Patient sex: F
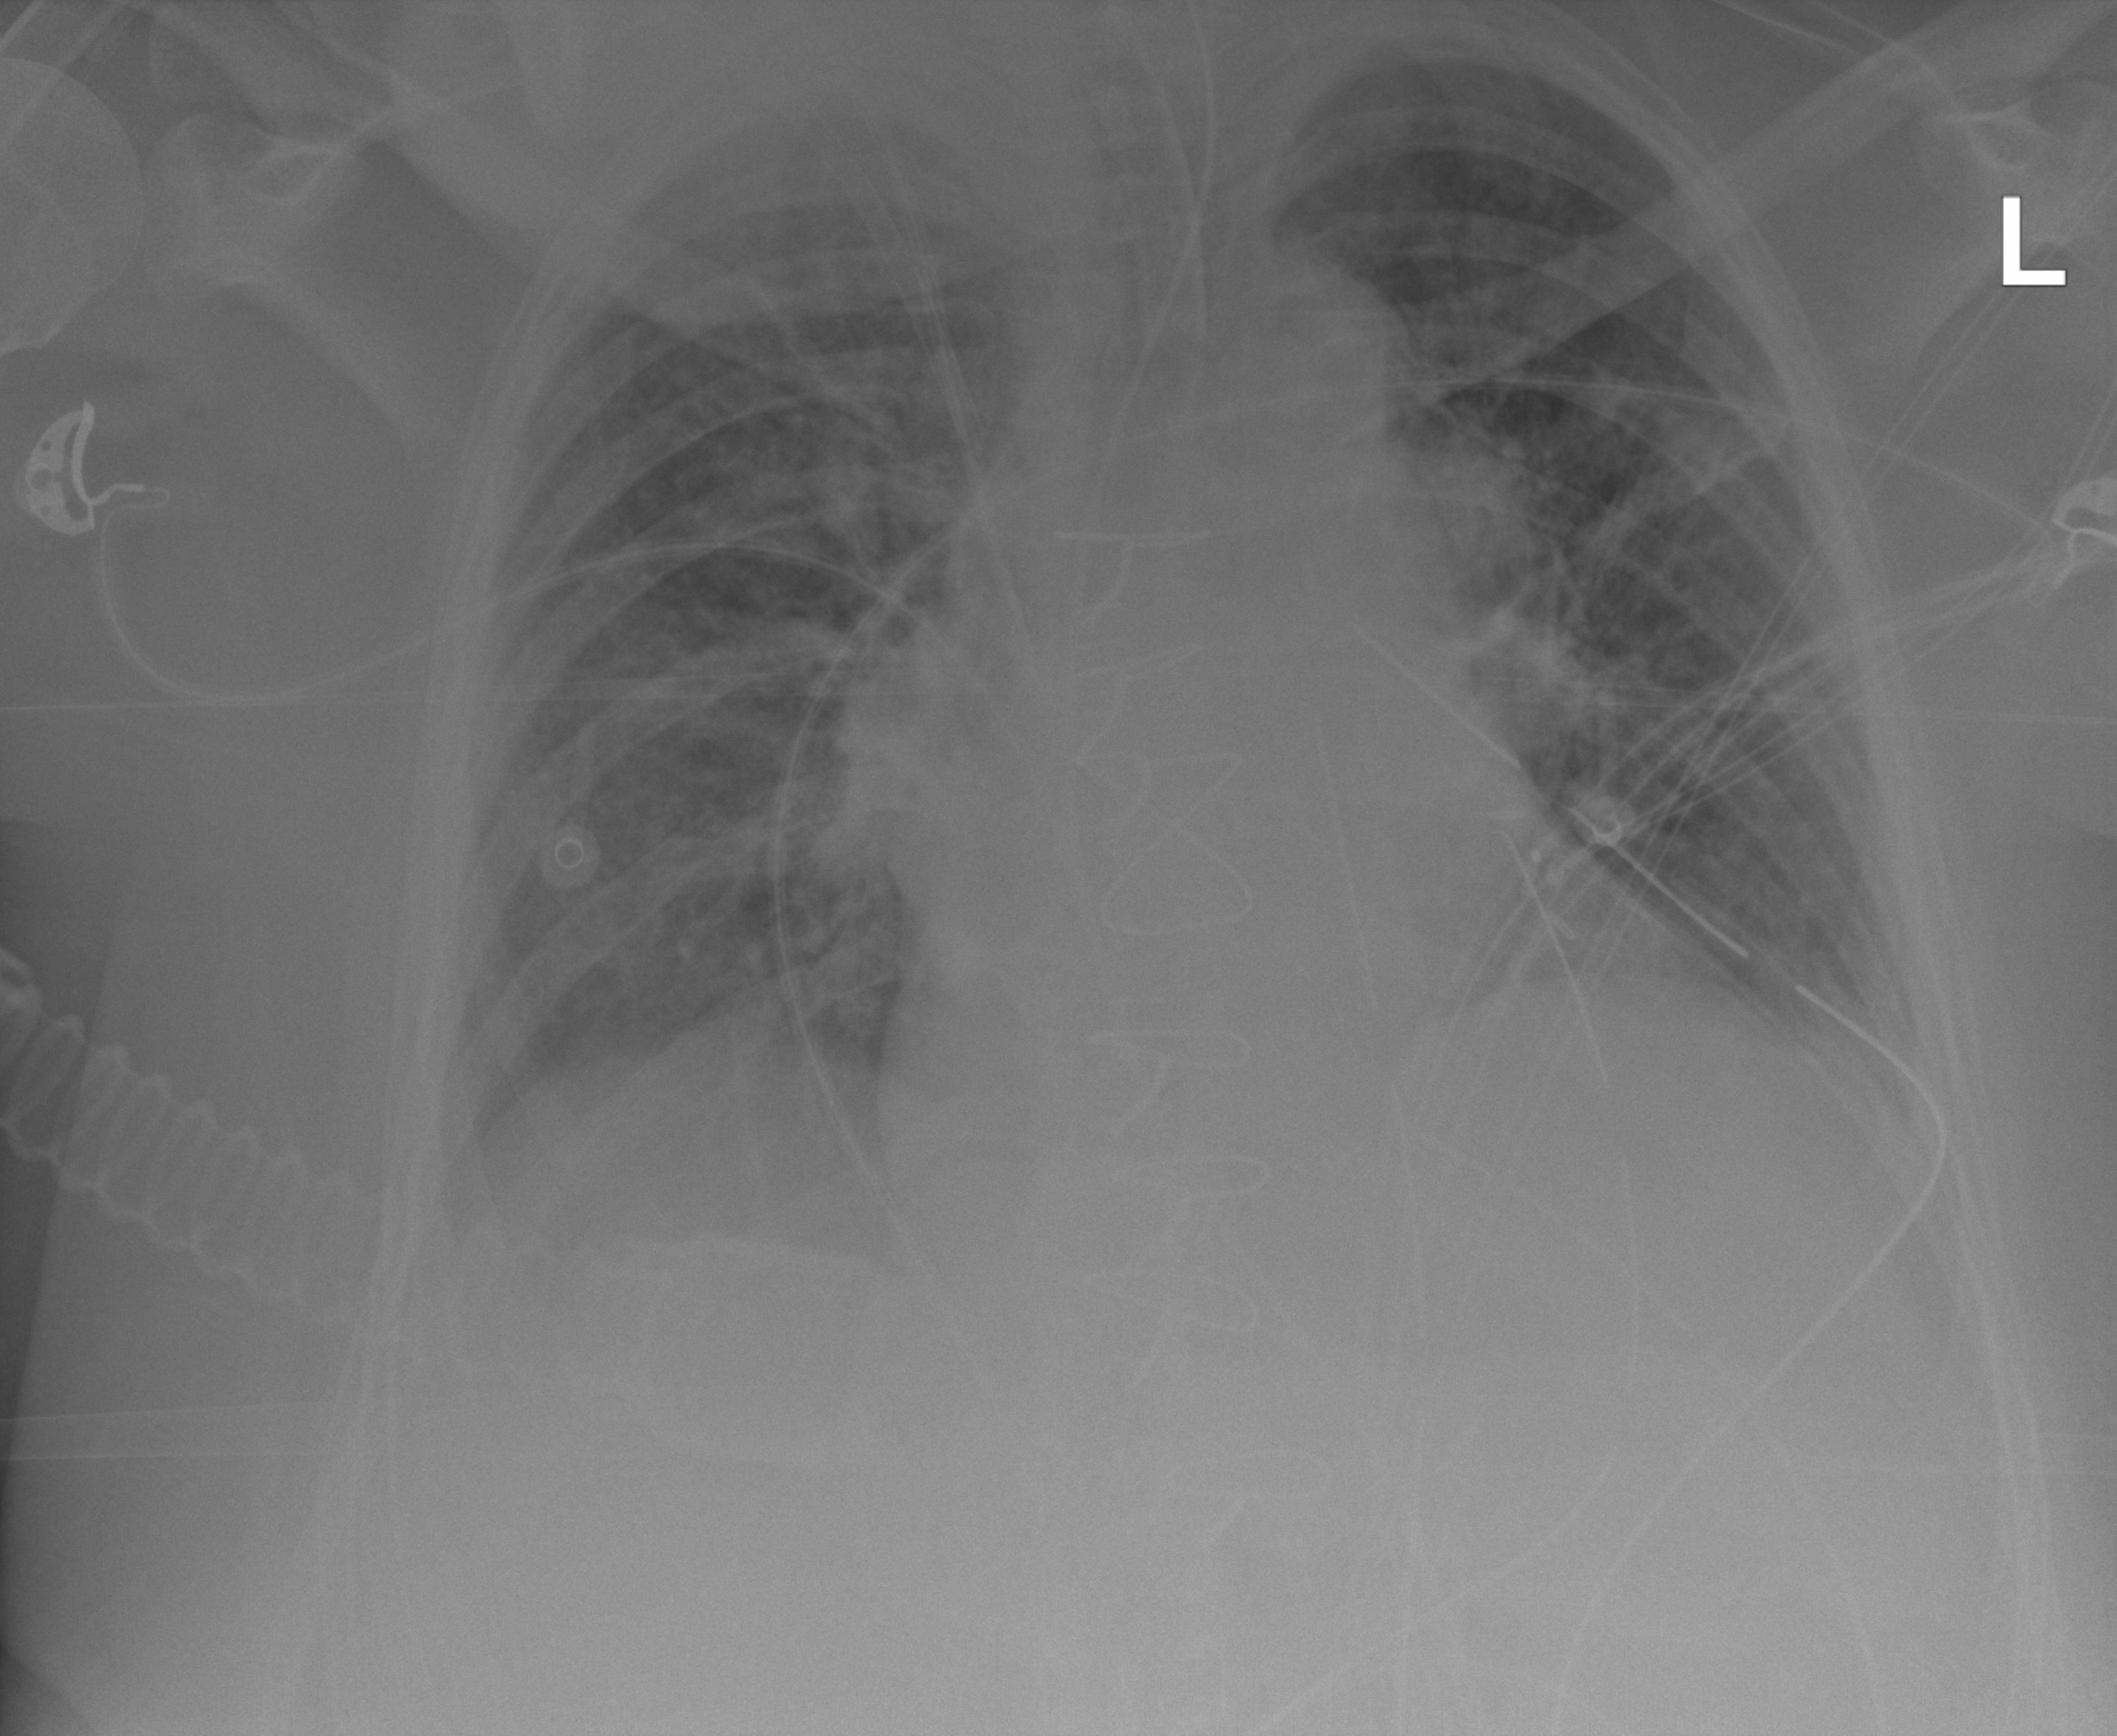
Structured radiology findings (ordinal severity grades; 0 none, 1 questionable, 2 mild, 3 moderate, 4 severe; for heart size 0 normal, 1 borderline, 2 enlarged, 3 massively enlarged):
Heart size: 2
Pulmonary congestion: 2
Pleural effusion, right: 2
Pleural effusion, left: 2
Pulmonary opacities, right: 2
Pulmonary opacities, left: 0
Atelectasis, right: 2
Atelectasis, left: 2